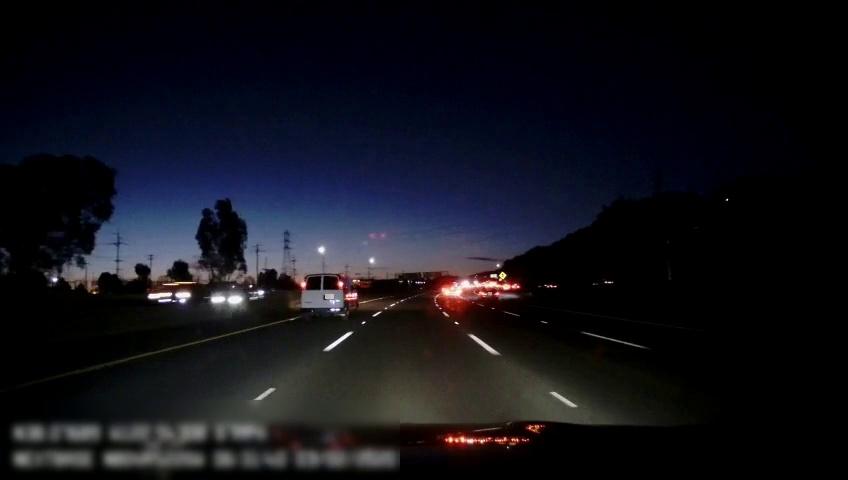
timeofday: Night
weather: Other
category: Drivable Space
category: Vehicles | Car
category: Vehicles | Van
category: Vehicles | Car
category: Vehicles | Car
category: Vehicles | Car
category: Vehicles | Truck
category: Vehicles | Truck
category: Lanes | Alternate Lane
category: Lanes | Alternate Lane
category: Lanes | Alternate Lane
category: Lanes | Alternate Lane
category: Lanes | Alternate Lane
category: Traffic | Signs